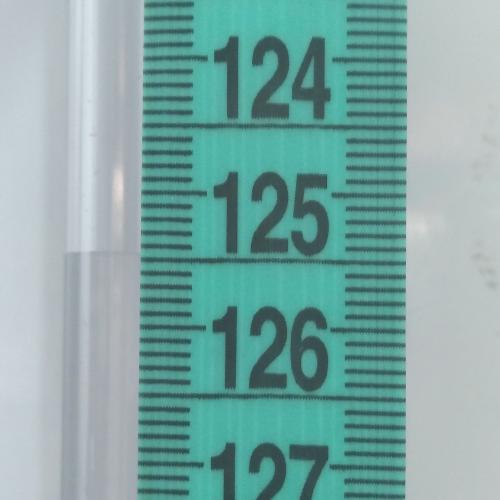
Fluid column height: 125.5 cm